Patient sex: M
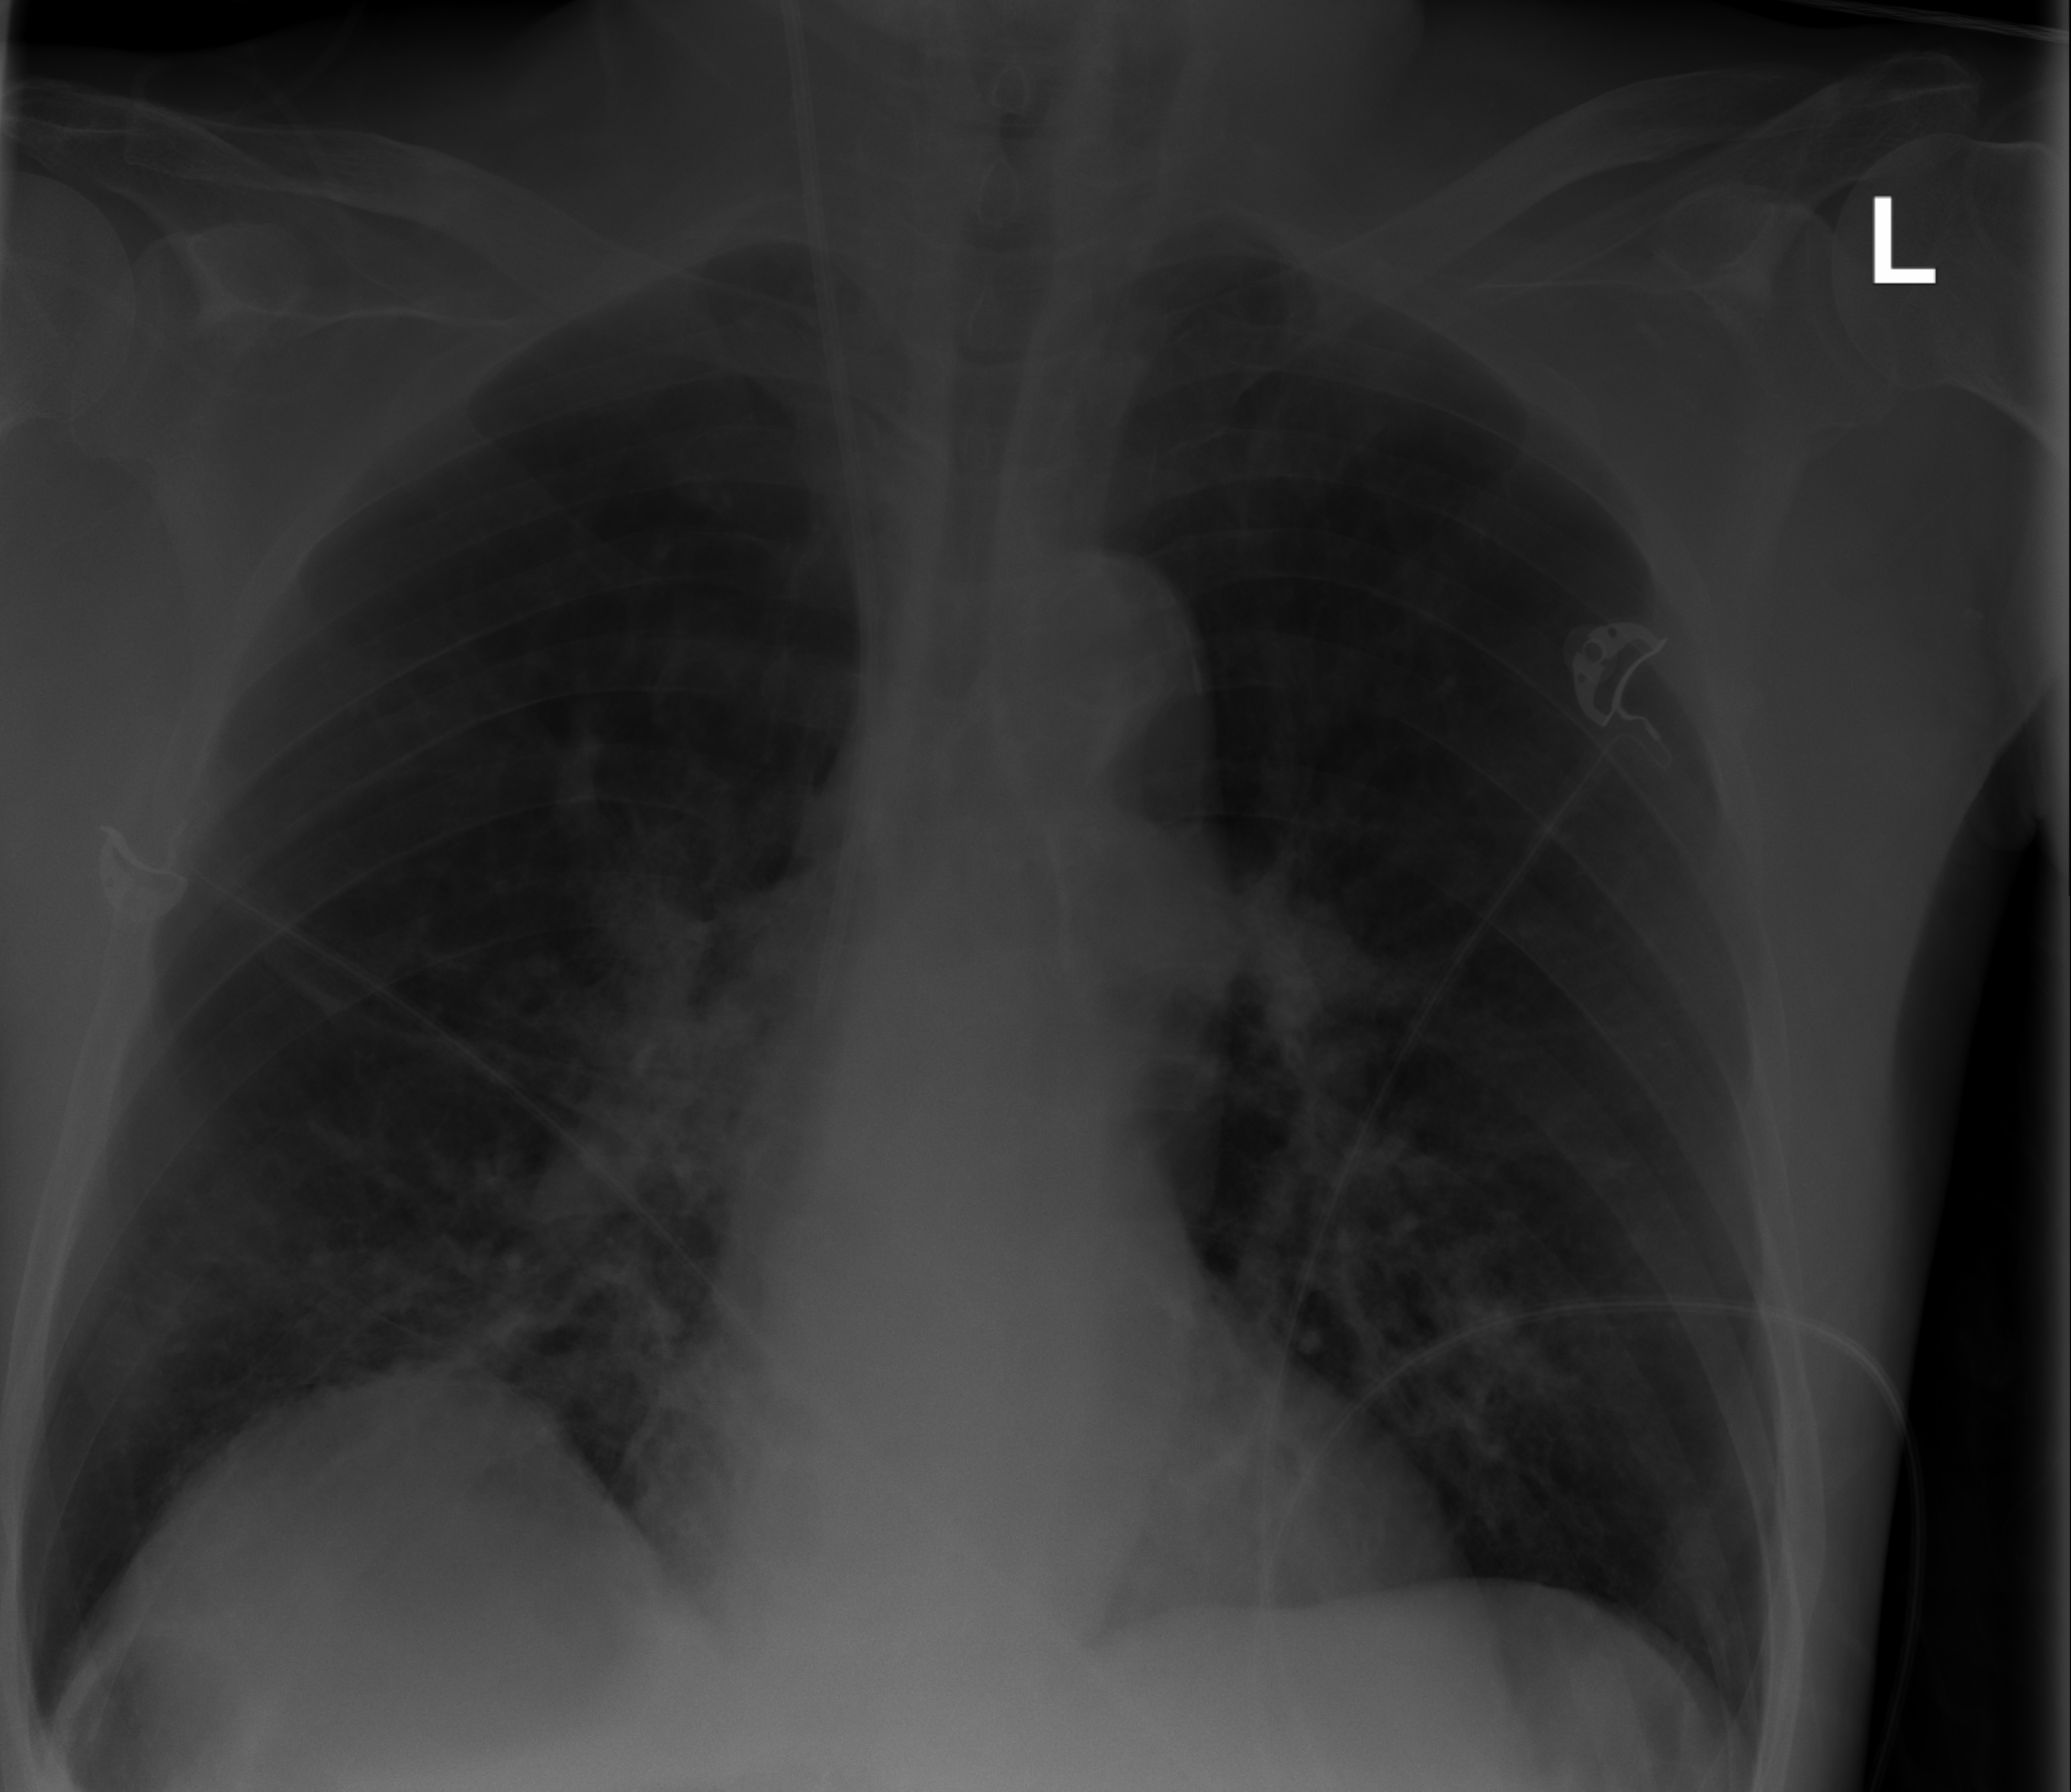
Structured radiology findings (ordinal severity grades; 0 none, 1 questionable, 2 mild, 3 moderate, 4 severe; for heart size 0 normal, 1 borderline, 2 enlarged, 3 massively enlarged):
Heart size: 0
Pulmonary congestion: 0
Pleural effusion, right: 0
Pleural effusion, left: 0
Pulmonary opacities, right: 2
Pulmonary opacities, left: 2
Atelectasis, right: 0
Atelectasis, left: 0